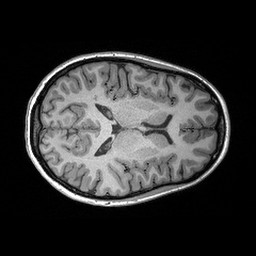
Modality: T1w
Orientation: axial
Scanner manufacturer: siemens
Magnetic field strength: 3 T
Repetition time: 2.3 s
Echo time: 0.00298 s